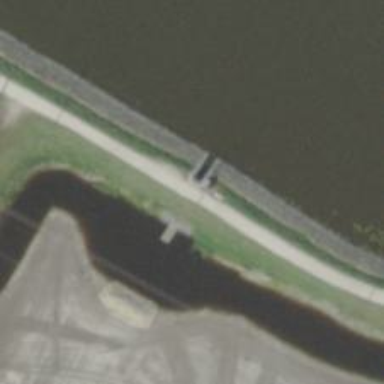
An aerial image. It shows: Weir in waterway.